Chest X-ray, AP view. Patient: 49 years old, sex M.
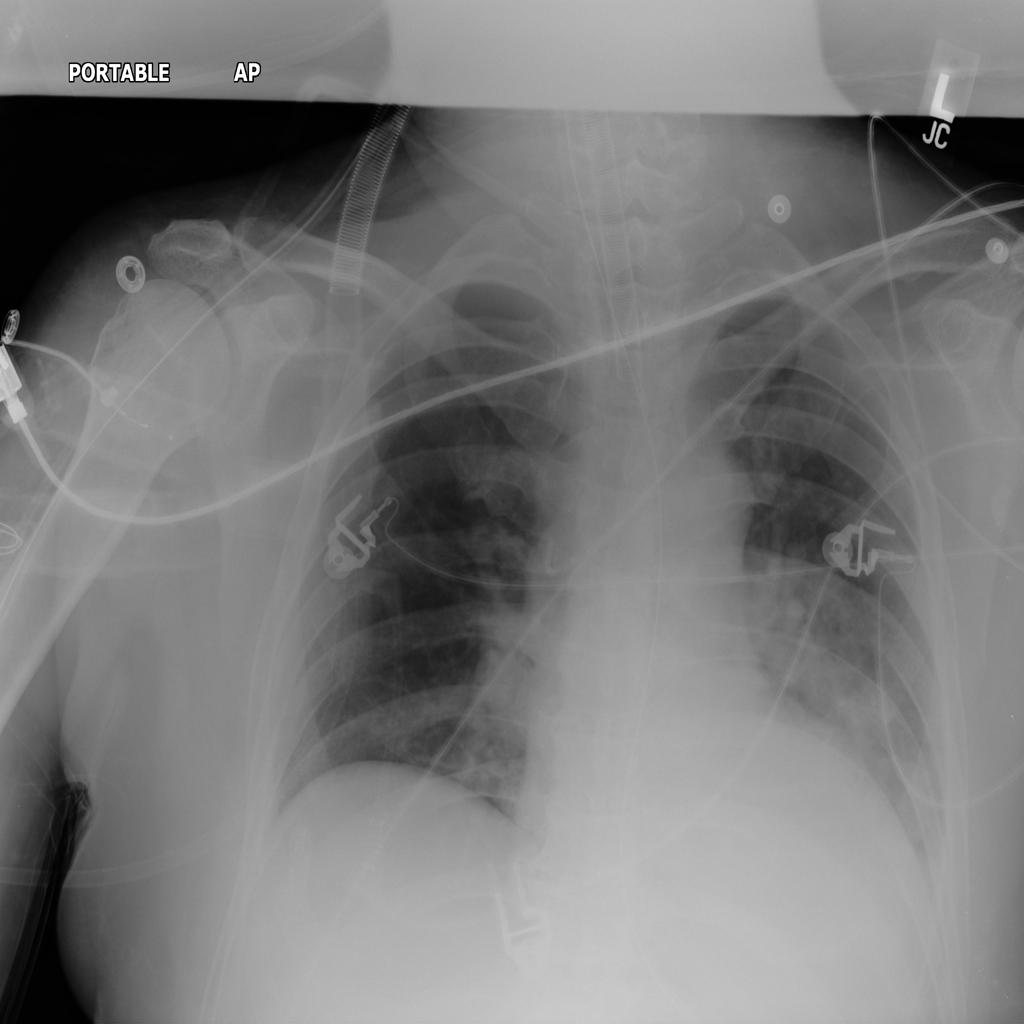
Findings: Atelectasis, Infiltration